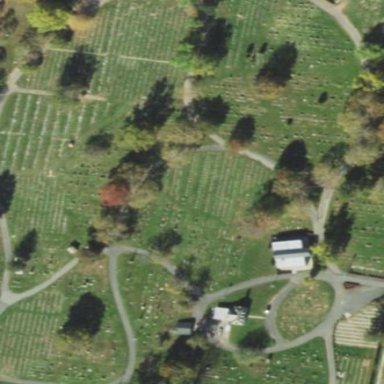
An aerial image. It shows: Cemetery.